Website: home-depot
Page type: receipt
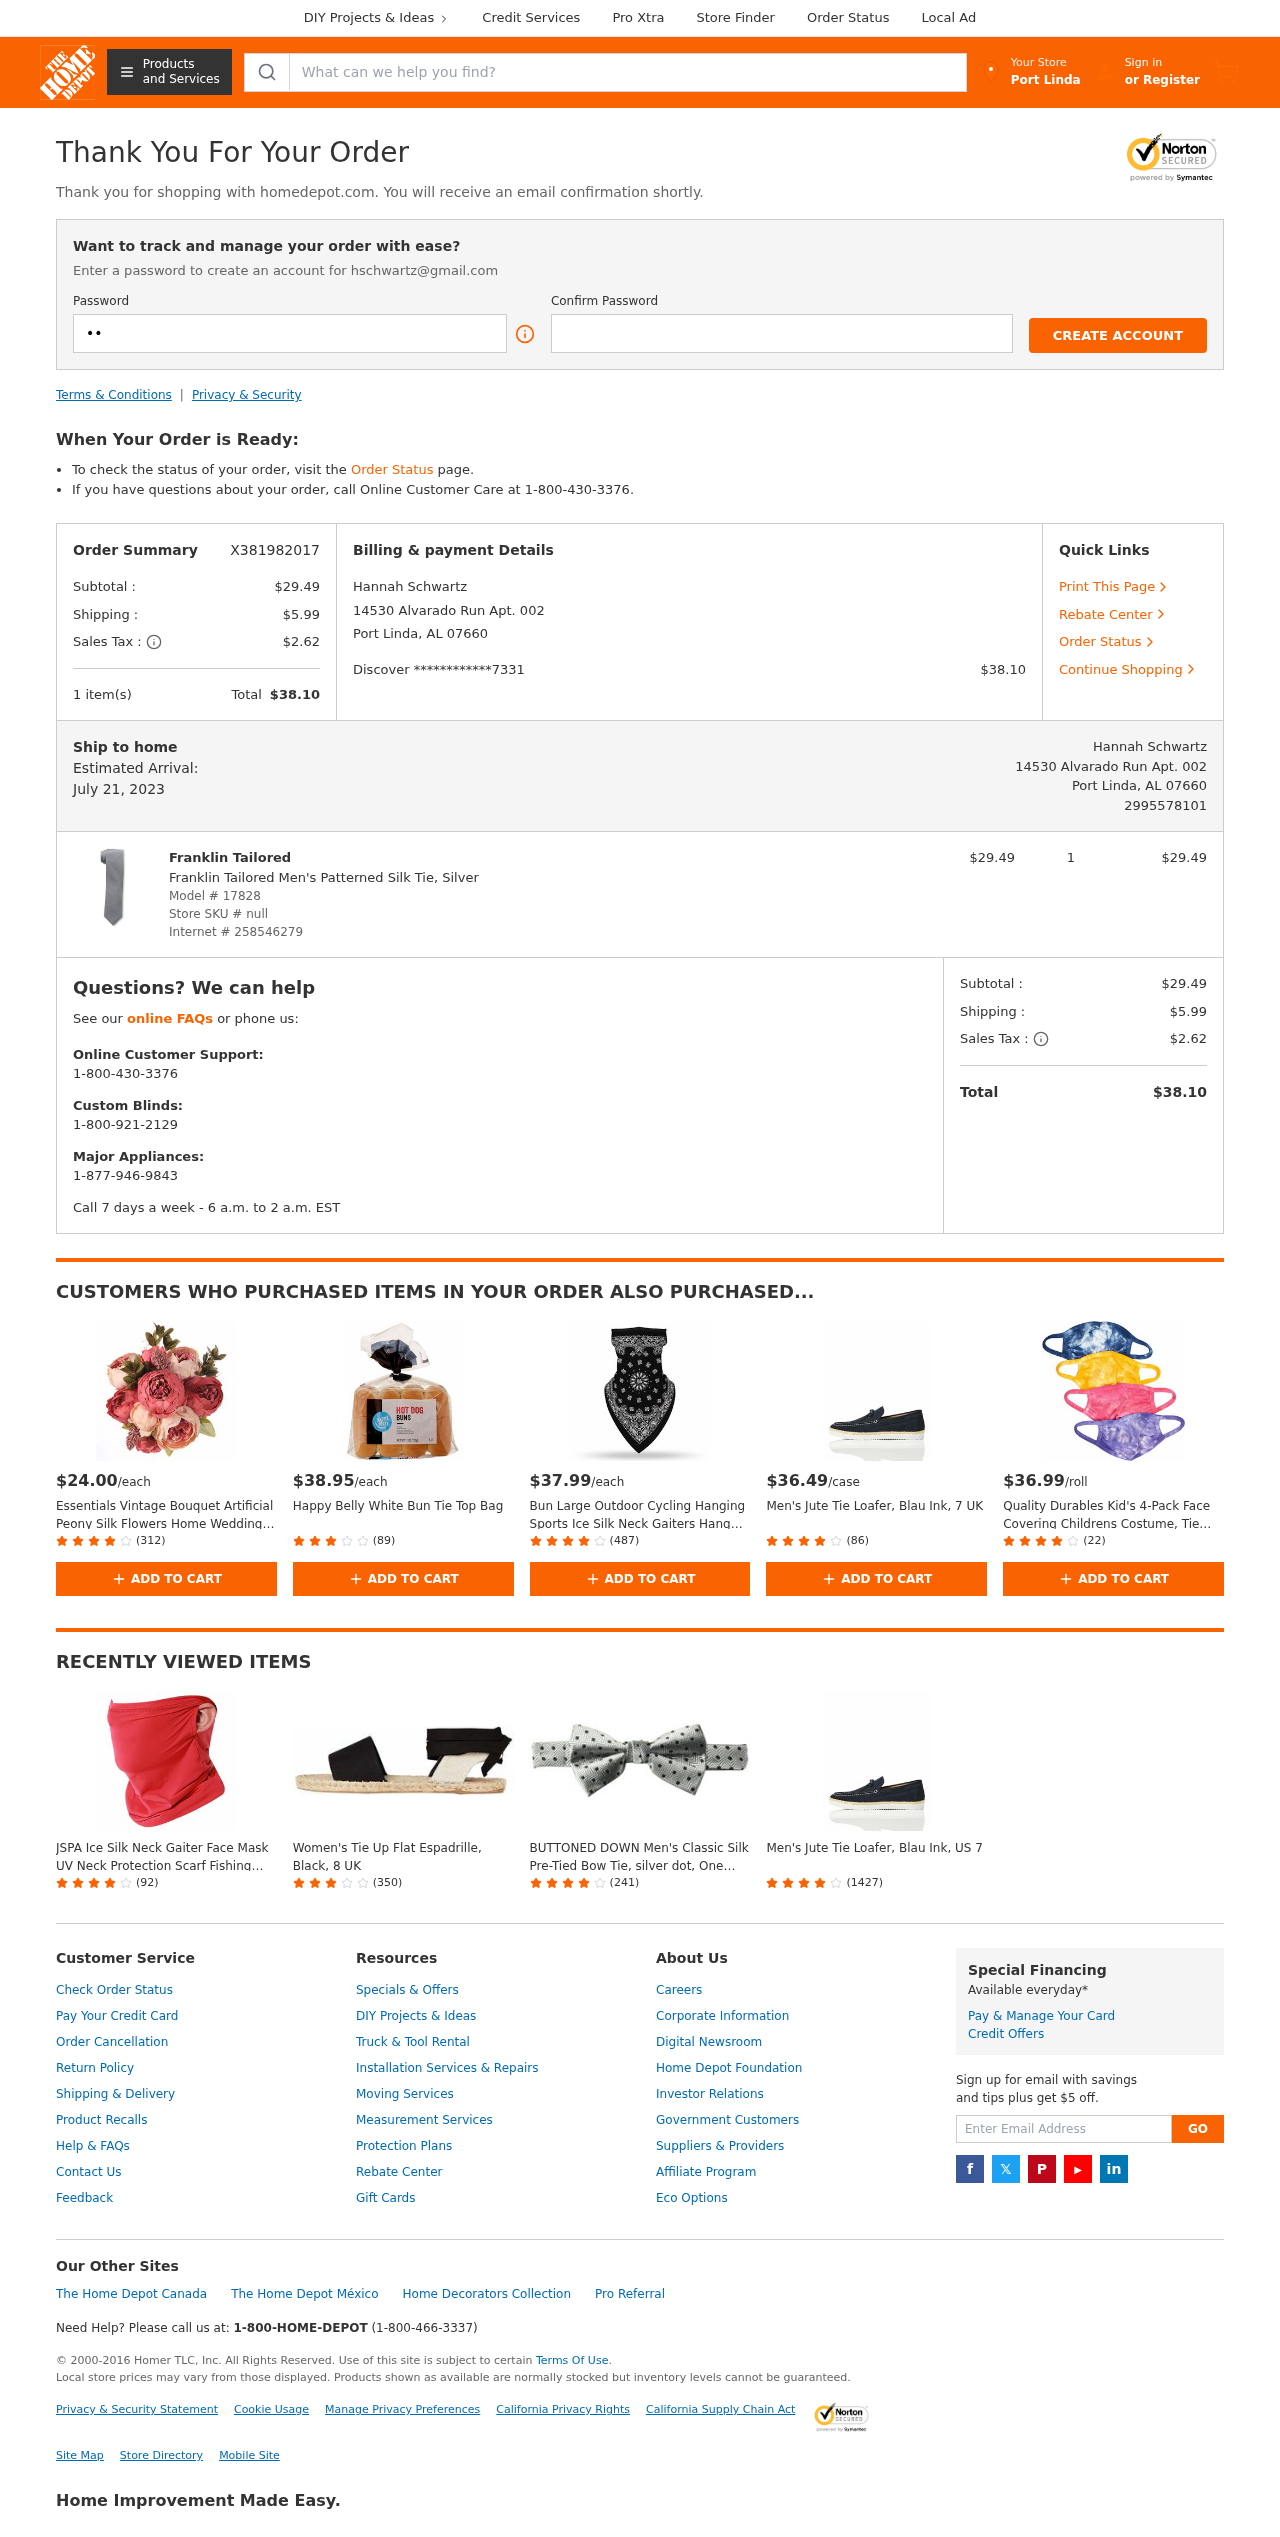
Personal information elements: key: PII_CARD_LAST4
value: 7331
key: PII_CARD_TYPE
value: Discover
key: PII_CITY
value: Port Linda
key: PII_EMAIL
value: hschwartz@gmail.com
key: PII_FULLNAME
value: Hannah Schwartz
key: PII_PHONE
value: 2995578101
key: PII_STREET
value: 14530 Alvarado Run Apt. 002
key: PII_CITY_STATE_ZIP
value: Port Linda, AL 07660
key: PII_FULLNAME2
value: Hannah Schwartz
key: PII_POSTCODE
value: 07660
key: PII_STATE_ABBR
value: AL
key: PII_POSTCODE_FULL
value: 07660
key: PII_CITY_STATE
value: Port Linda, AL
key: PII_POSTCODE_NUMERIC
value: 7660
Product elements: key: PRODUCT1_BRAND
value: Franklin Tailored
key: PRODUCT1_NAME
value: Franklin Tailored Men's Patterned Silk Tie, Silver
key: PRODUCT1_PRICE
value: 29.49
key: PRODUCT1_QUANTITY
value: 1
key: PRODUCT2_PRICE
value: $24.00
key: PRODUCT2_NAME
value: Essentials Vintage Bouquet Artificial Peony Silk Flowers Home Wedding Decoration
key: PRODUCT2_NUM_RATINGS
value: (312)
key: PRODUCT3_PRICE
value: $38.95
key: PRODUCT3_NAME
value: Happy Belly White Bun Tie Top Bag
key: PRODUCT3_NUM_RATINGS
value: (89)
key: PRODUCT4_PRICE
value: $37.99
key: PRODUCT4_NAME
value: Bun Large Outdoor Cycling Hanging Sports Ice Silk Neck Gaiters Hang Ear Face Tube Scarf, 1 Pack, Bla
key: PRODUCT4_NUM_RATINGS
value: (487)
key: PRODUCT5_PRICE
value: $36.49
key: PRODUCT5_NAME
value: Men's Jute Tie Loafer, Blau Ink, 7 UK
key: PRODUCT5_NUM_RATINGS
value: (86)
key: PRODUCT6_PRICE
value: $36.99
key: PRODUCT6_NAME
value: Quality Durables Kid's 4-Pack Face Covering Childrens Costume, Tie Dye Multi Pack, Little Kids
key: PRODUCT6_NUM_RATINGS
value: (22)
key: PRODUCT7_NAME
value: JSPA Ice Silk Neck Gaiter Face Mask UV Neck Protection Scarf Fishing Outdoor Bandanas for Men
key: PRODUCT7_NUM_RATINGS
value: (92)
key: PRODUCT8_NAME
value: Women's Tie Up Flat Espadrille, Black, 8 UK
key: PRODUCT8_NUM_RATINGS
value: (350)
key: PRODUCT9_NAME
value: BUTTONED DOWN Men's Classic Silk Pre-Tied Bow Tie, silver dot, One Size
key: PRODUCT9_NUM_RATINGS
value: (241)
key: PRODUCT10_NAME
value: Men's Jute Tie Loafer, Blau Ink, US 7
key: PRODUCT10_NUM_RATINGS
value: (1427)
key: PRODUCT_MODEL_NUMBER
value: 17828
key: PRODUCT_INTERNET_NUMBER
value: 258546279
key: PRODUCT1_LINE_TOTAL
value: $29.49
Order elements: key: ORDER_ID
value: X381982017
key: ORDER_SUBTOTAL
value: $29.49
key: ORDER_SHIPPING_COST
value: $5.99
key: ORDER_TAX
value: $2.62
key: ORDER_NUM_ITEMS
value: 1 item(s)
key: ORDER_TOTAL
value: $38.10
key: ORDER_DELIVERY_DATE
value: July 21, 2023
Search elements: key: HEADER_SEARCH
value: What can we help you find?
Other elements: key: STORE_SKU
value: null